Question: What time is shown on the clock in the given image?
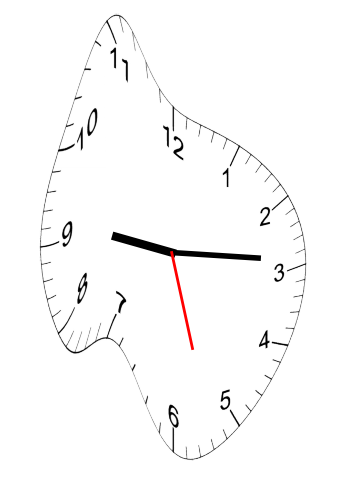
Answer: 09:14:27